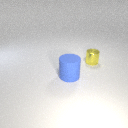
large blue rubber cylinder in front of small yellow metal cylinder